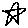
Label: star